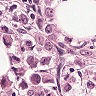
Metastatic tissue present: yes